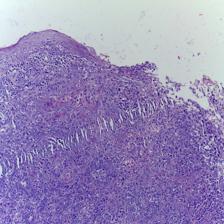
Diagnosis: OSCC